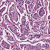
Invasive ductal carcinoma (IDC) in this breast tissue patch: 1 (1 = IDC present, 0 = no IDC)